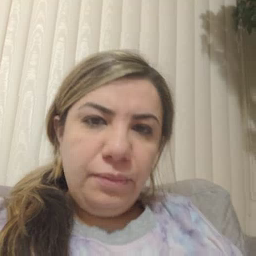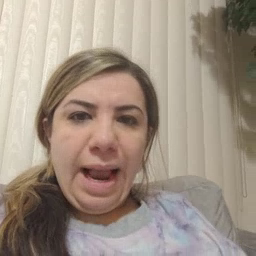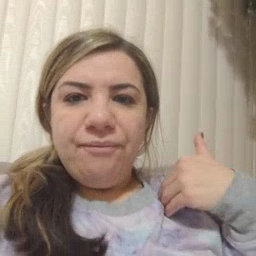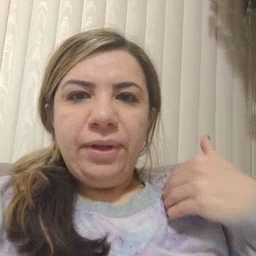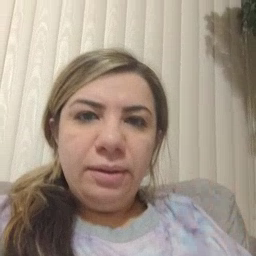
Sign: have